Breast ultrasound image
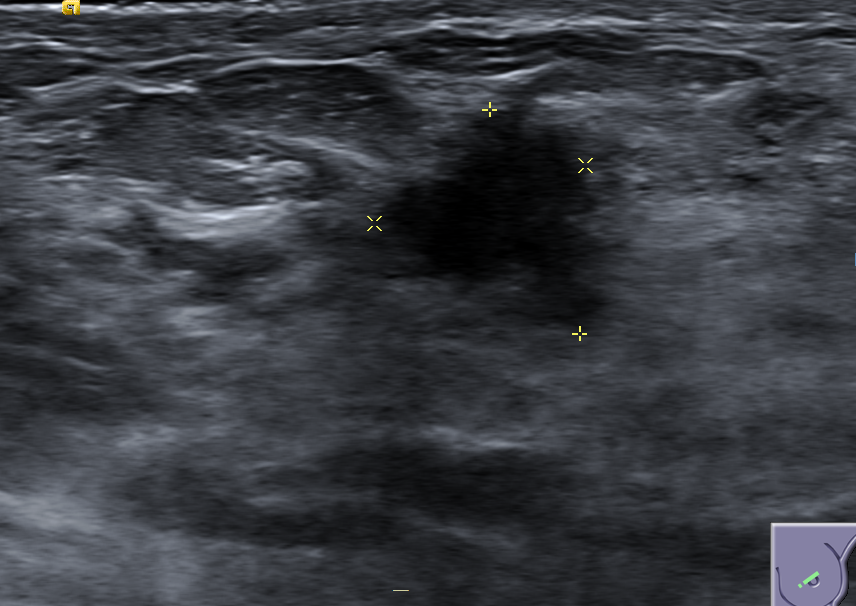
Diagnosis: malignant